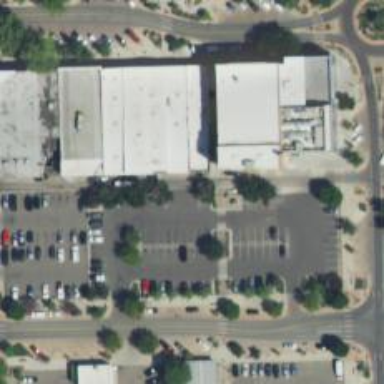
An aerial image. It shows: Parking space is available.